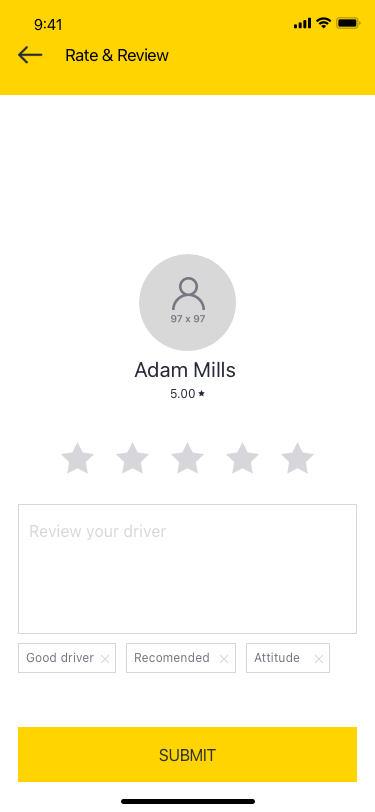
Text in this UI design:
Adam Mills
5.00
Review your driver
Good driver
Recomended
Attitude